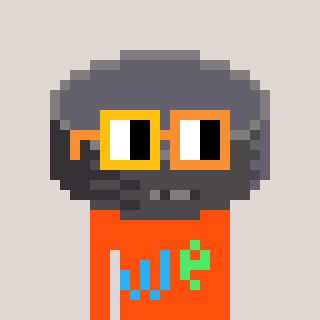
a pixel art character with square yellow and orange glasses, a hockey puck-shaped head and a orange-colored body on a warm background